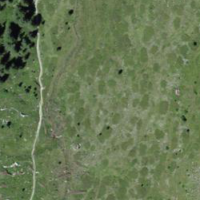
EUNIS habitat code: 31
Species observed at this site:
Senecio ovatus
Lonicera caerulea
Aconitum degenii